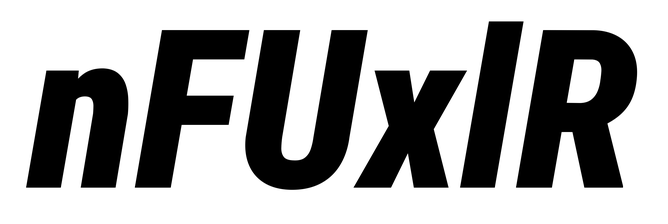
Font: Roboto-Italic_Condensed_Black_Italic